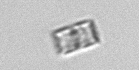
Label: Bacillariophyceae_morphotype1